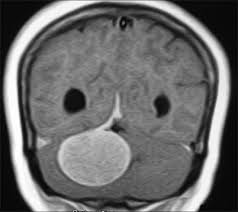
Label: meningioma